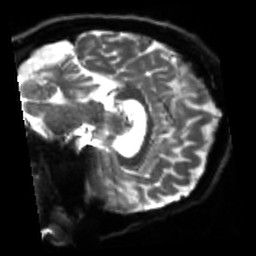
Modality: sbref
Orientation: sagittal
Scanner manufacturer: siemens
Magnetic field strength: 3 T
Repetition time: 4 s
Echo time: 0.0594 s